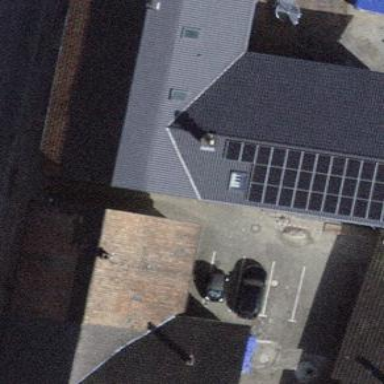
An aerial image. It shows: Building.